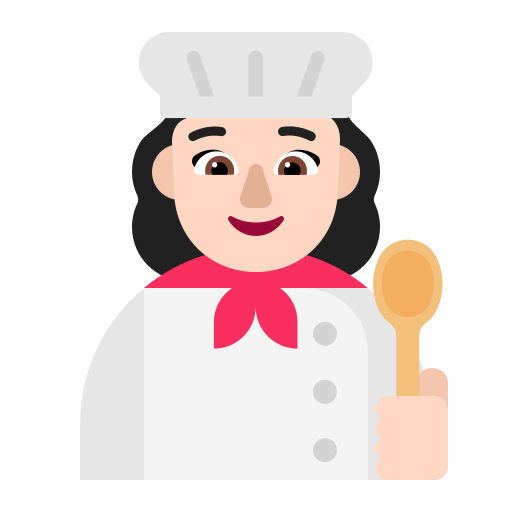
woman cook flat light